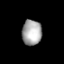
Tissue: lung
Cell type: Epithelial cells
Senescence score: 0.1485
Nuclear area (px): 488
Mean DAPI intensity: 168.672